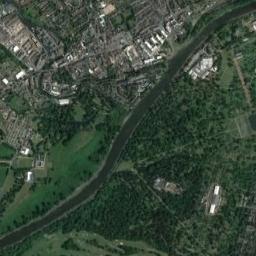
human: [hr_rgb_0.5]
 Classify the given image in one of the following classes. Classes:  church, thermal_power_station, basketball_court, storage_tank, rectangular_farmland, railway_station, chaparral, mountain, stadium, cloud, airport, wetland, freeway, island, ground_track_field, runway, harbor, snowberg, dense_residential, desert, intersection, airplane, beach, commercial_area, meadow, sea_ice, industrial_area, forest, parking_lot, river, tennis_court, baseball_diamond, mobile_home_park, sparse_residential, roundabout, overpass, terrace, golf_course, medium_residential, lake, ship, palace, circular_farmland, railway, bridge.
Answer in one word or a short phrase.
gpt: river